Question: I want to create a table for the output of an sqlite command that I run repetitively in a for loop.

are the pictures of my code and the intended output.
I use PrettyTable when I code in Python. Is there a similar option in R?
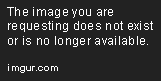
Answer: Why not preallocate a dataframe and [over]write values with each iteration of the for loop?
before the loop:
'''
output <- data.frame('region' = regions)
output$good_traffic <- 0
output$bad_traffic <- 0
'''
within the loop:
'''
output[output$region == region, 'good_traffic'] <- good_percent
output[output$region == region, 'bad_traffic'] <- bad_percent
'''
after the loop:
'''
print(output)
'''